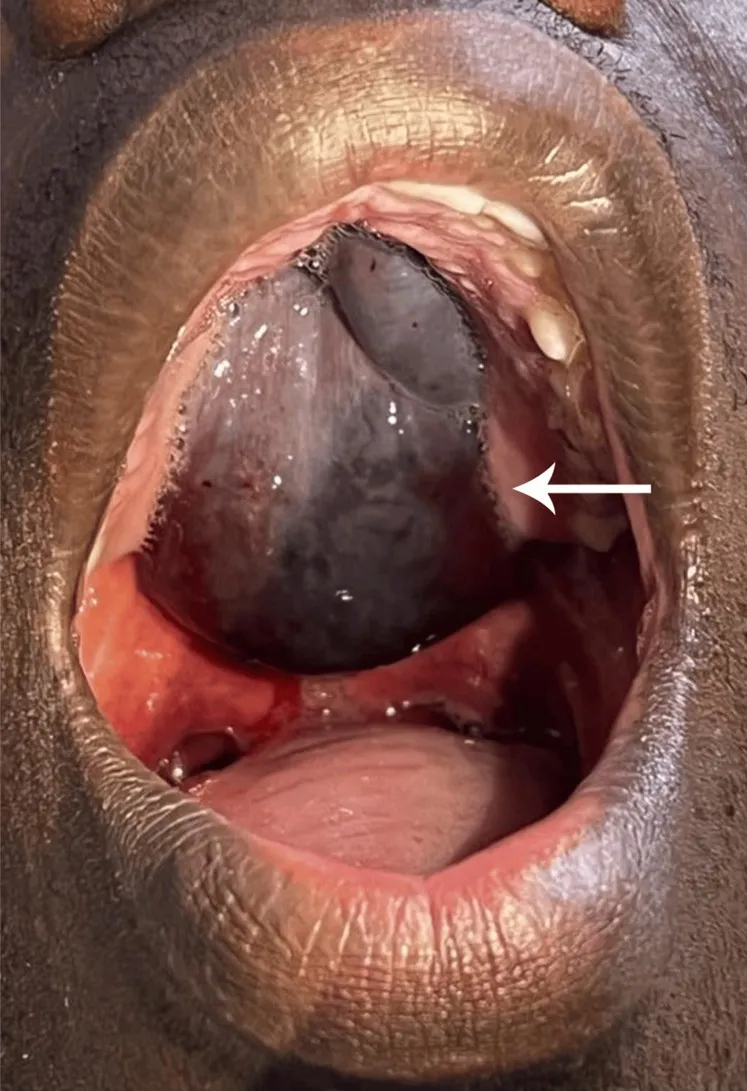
Hemorrhagic blisters on the hard and soft palates before rupture.
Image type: medical_photograph (other_medical_photograph)